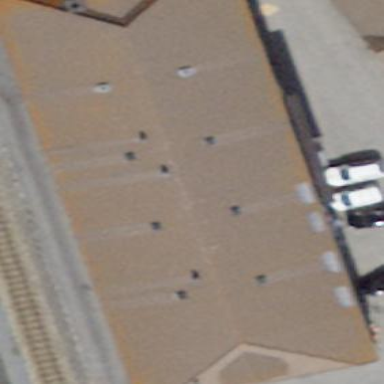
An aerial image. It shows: Building with hipped roof in brown color.